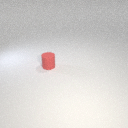
small red rubber cylinder